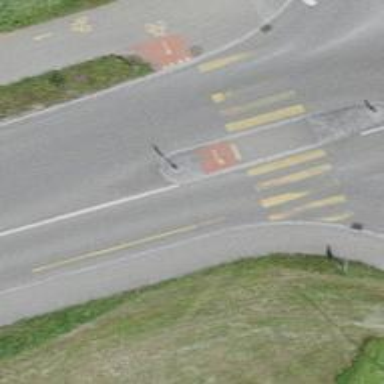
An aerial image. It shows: Asphalt cycleway with uncontrolled crossing. The crossing has markings.